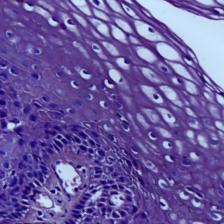
Diagnosis: Normal